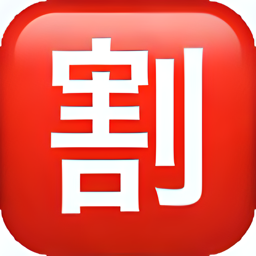
Name: squared cjk unified ideograph 5272
Emoji: 🈹
Group: Symbols
Sub-group: alphanum